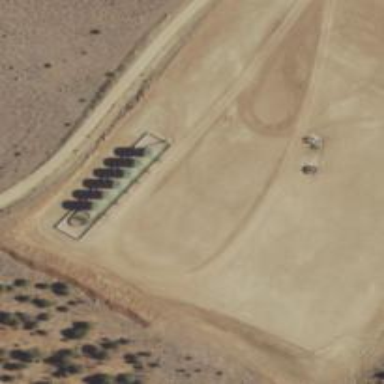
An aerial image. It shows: Storage tank with man-made structure.